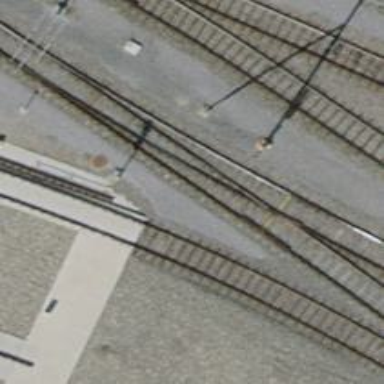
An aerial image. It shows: Yard with single rail track. The railway track is electrified with contact line for service purposes.